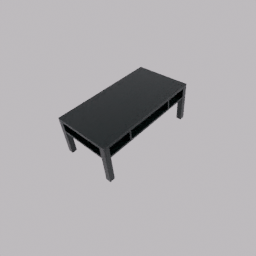
Label: furniture